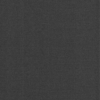
Label: dusty